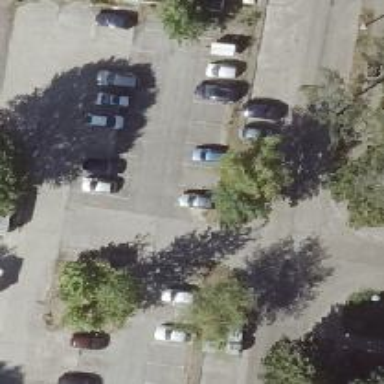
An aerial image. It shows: Parking aisle with concrete surface.